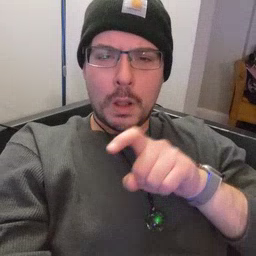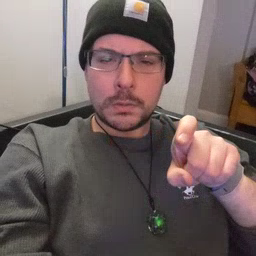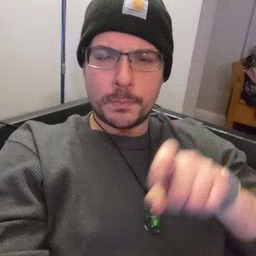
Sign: closet